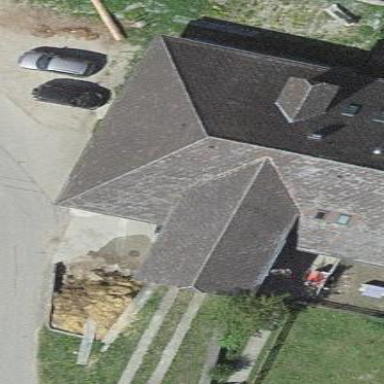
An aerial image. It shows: Farm building.